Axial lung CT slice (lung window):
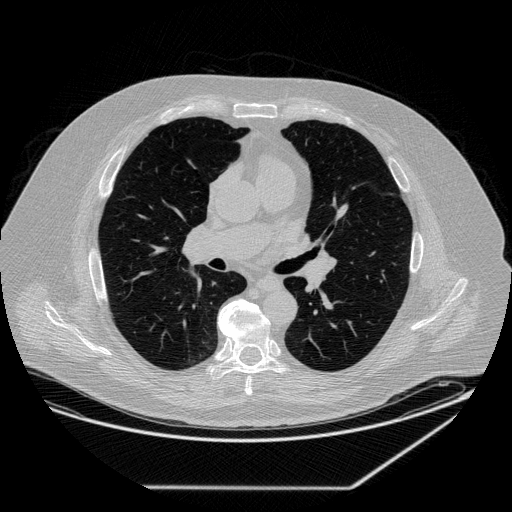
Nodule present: no